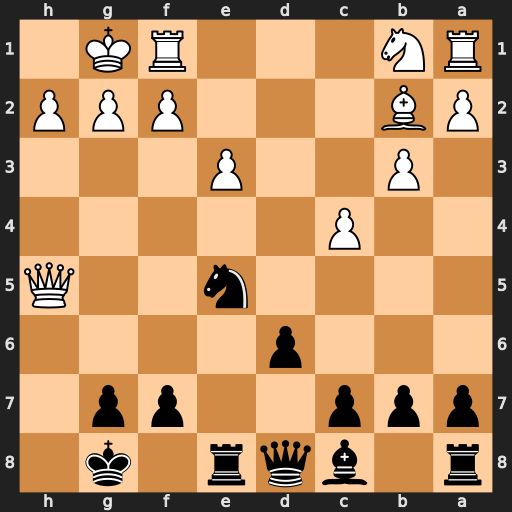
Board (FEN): r1bqr1k1/ppp2pp1/3p4/4n2Q/2P5/1P2P3/PB3PPP/RN3RK1
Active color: b
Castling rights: -
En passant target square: -
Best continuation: Bg4 Qxg4 Nxg4